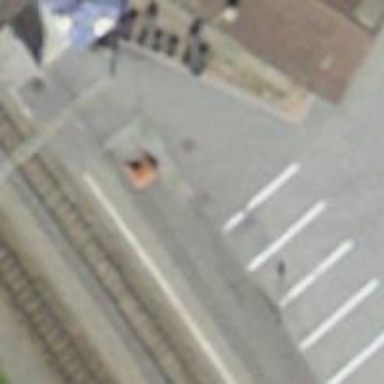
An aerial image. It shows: Railway buffer stop.